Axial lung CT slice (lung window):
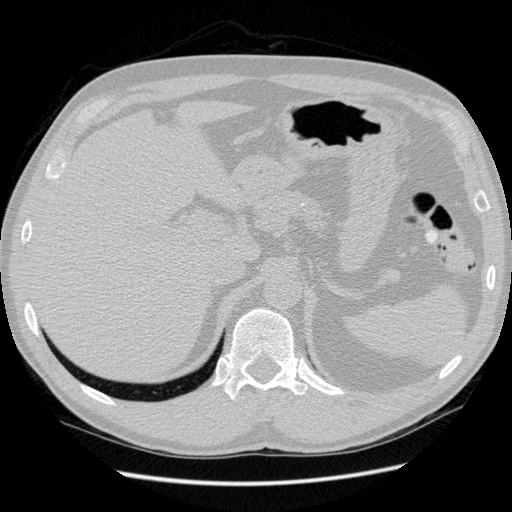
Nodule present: no